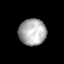
Tissue: lung
Cell type: T cells
Senescence score: 0.2407
Nuclear area (px): 696
Mean DAPI intensity: 175.899